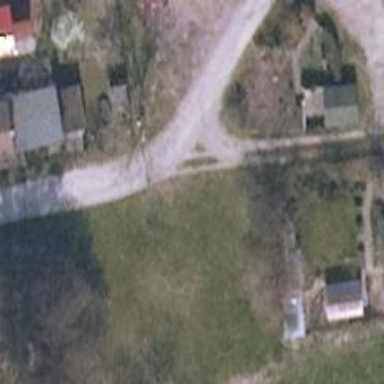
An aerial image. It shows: Paved residential road.